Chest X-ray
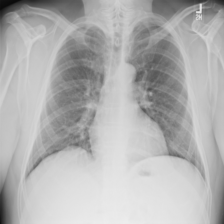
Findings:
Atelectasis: negative
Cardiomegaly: negative
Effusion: negative
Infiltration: negative
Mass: negative
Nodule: negative
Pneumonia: negative
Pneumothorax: negative
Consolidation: negative
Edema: negative
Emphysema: negative
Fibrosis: negative
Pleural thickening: negative
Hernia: negative